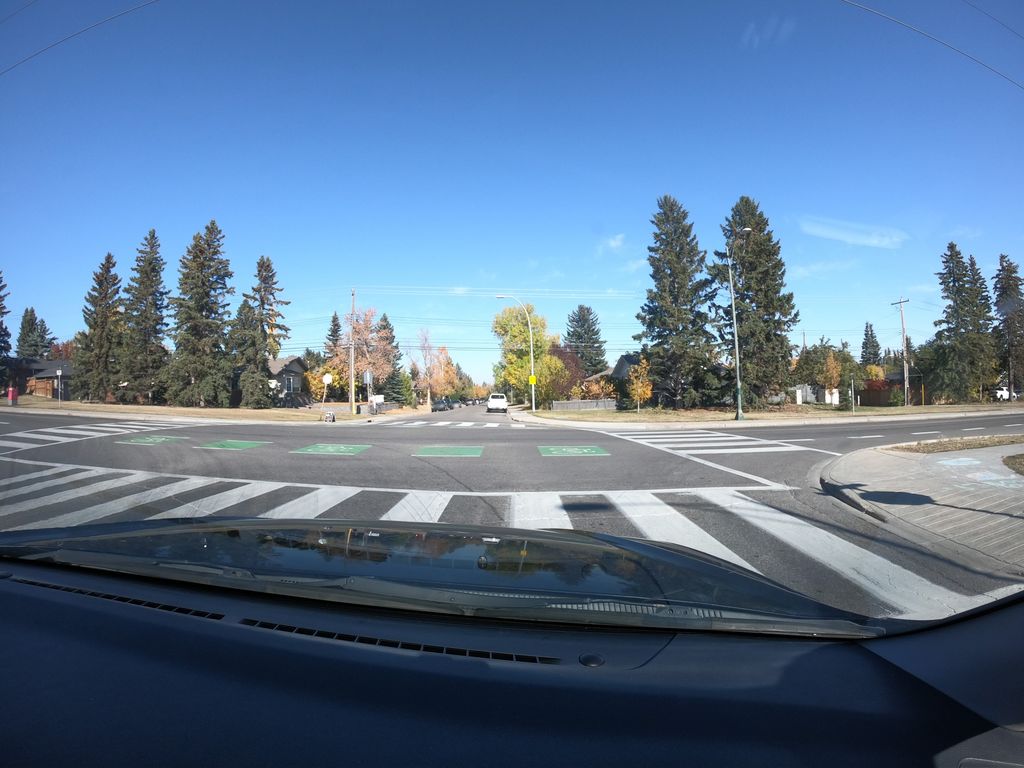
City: calgary